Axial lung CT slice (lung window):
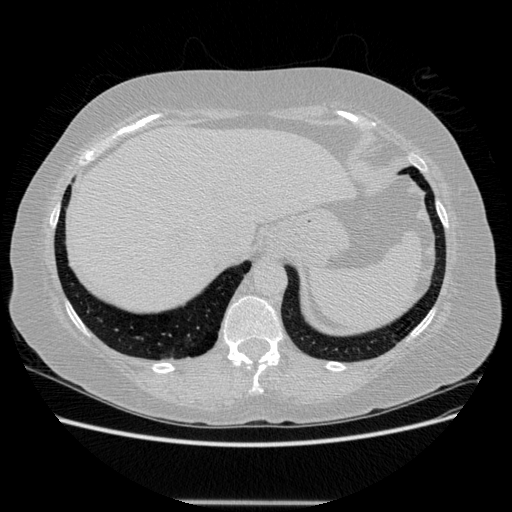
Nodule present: no